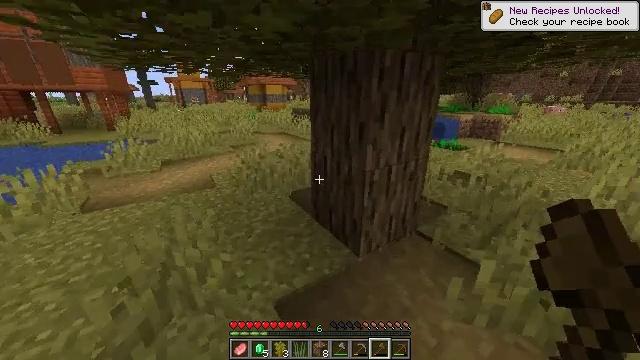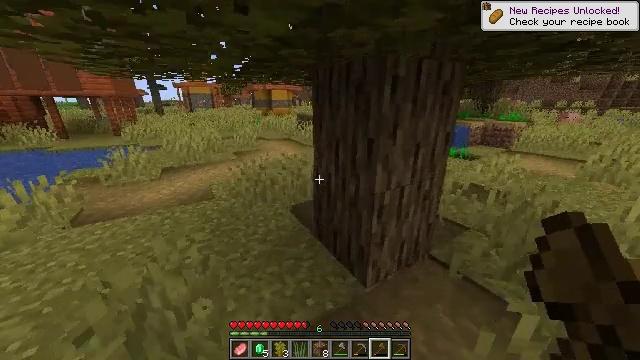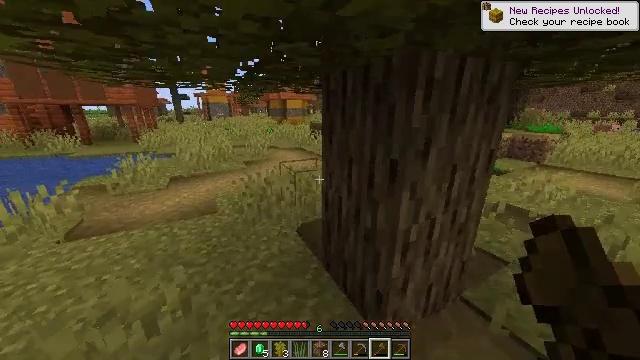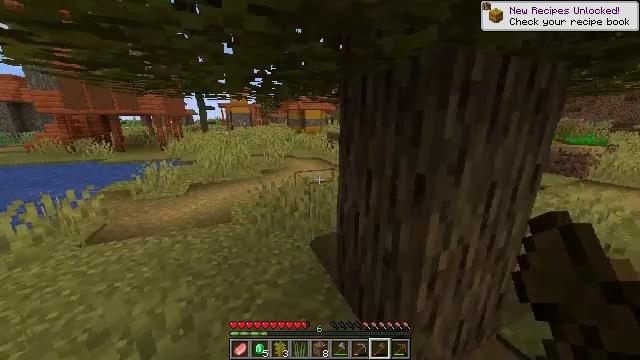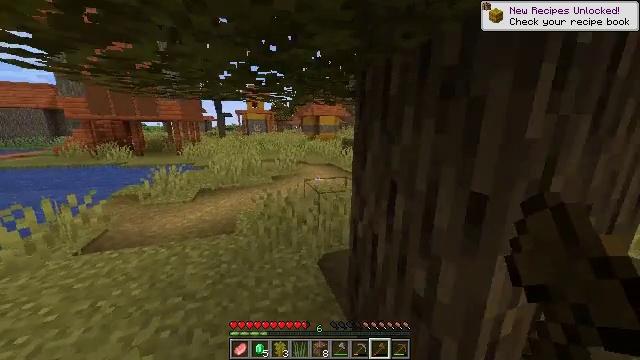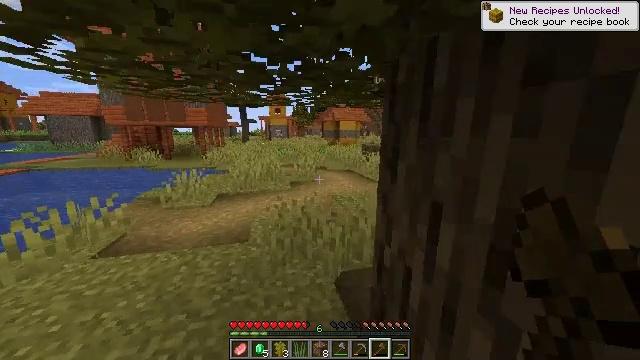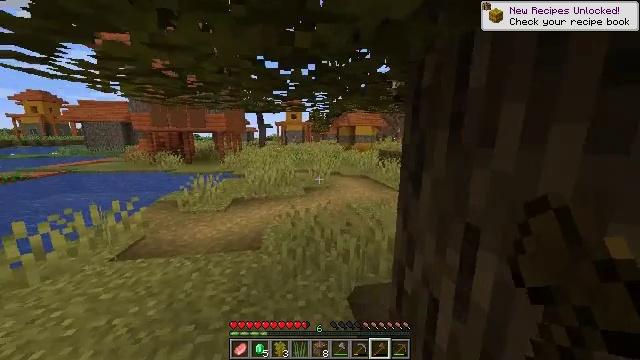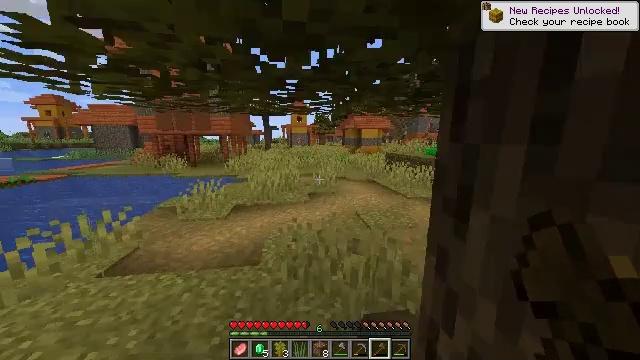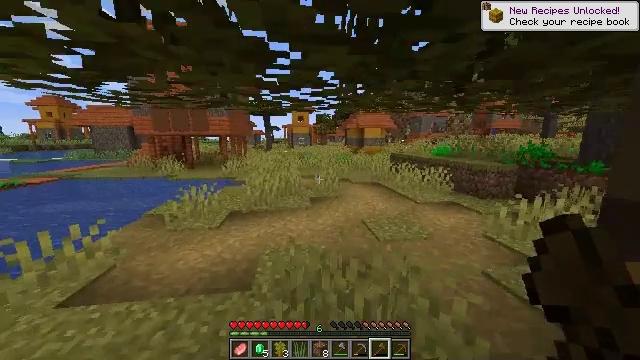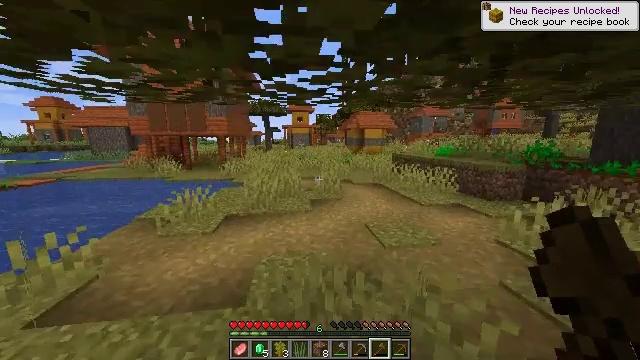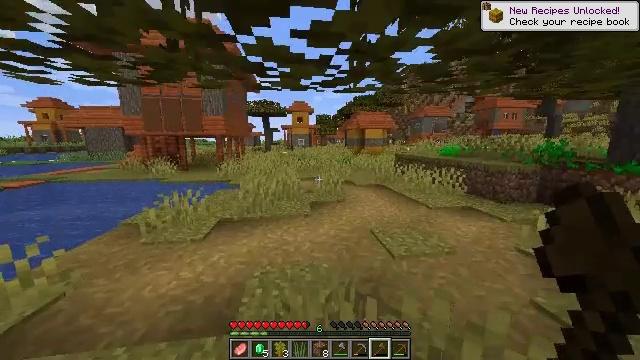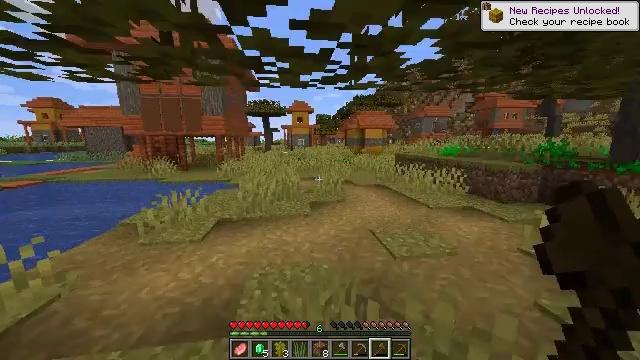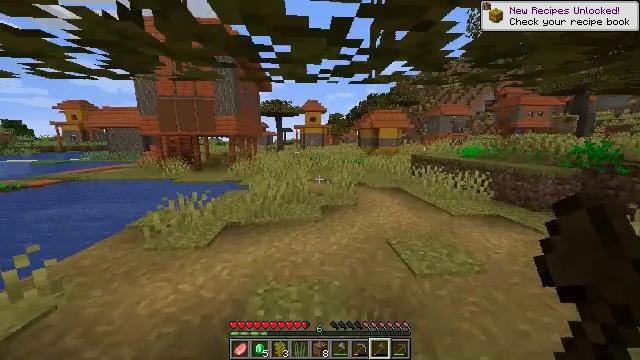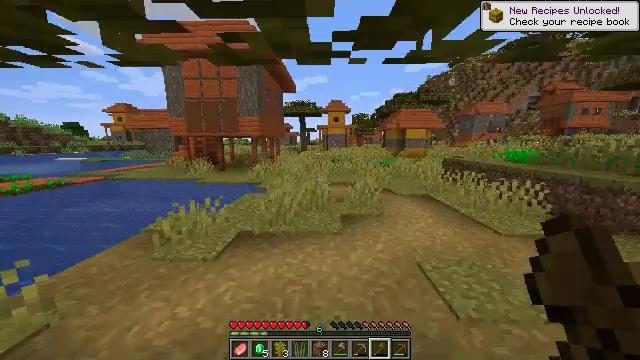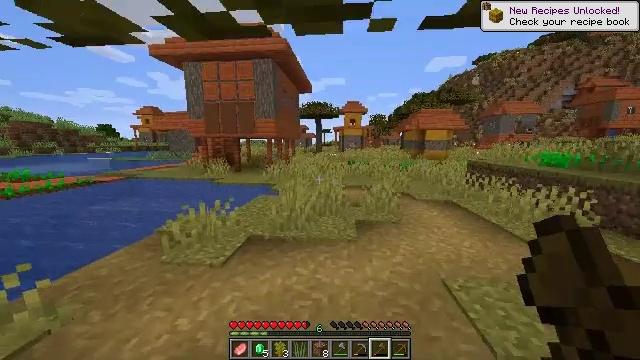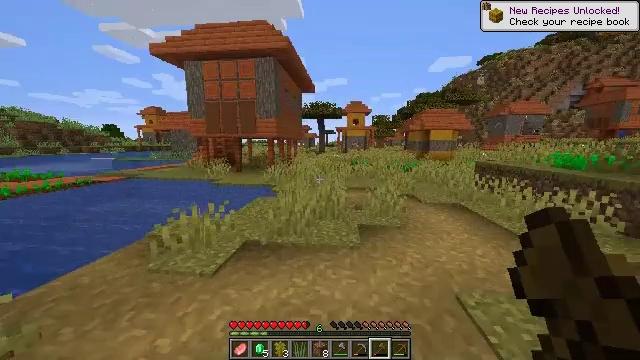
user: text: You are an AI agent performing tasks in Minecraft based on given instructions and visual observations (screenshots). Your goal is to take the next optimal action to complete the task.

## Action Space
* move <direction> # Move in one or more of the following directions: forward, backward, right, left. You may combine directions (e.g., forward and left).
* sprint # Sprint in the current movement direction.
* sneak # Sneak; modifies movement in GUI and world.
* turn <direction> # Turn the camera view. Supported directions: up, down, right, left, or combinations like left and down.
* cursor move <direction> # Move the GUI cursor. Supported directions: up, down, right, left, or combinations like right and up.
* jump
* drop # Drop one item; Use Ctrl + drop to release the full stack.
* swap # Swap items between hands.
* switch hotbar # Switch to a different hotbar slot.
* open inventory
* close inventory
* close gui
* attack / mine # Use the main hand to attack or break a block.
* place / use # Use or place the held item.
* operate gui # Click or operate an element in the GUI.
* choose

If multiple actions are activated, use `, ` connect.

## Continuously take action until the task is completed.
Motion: motion action
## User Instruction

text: Break the brown wall banner from the wall.
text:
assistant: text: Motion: move forward, turn left and up
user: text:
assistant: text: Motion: move forward, turn left and up
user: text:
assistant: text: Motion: move forward, turn left and up
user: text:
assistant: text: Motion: move forward, turn left and up
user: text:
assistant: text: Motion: move forward, turn left and up
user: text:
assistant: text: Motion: move forward, turn left and up
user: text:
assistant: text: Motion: move forward, turn left
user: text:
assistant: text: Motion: move forward
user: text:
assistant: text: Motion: move forward
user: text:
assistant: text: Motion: move forward
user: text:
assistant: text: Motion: move forward
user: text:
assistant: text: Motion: move forward, turn left
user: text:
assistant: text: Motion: move forward, turn left
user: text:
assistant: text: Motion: move forward, turn left
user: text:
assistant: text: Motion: move forward
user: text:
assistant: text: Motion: move forward
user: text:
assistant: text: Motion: move forward, turn left
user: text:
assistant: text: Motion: move forward, turn left
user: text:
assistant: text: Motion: move forward, turn left
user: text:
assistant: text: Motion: move forward
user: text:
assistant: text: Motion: move forward
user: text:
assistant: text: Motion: move forward
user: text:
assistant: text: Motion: move forward
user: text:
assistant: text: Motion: move forward
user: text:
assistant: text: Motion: move forward, jump
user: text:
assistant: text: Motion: move forward, jump
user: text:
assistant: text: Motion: move forward, jump
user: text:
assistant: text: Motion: move forward, jump
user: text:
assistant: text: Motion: move forward, jump
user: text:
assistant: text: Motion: move forward